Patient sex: M
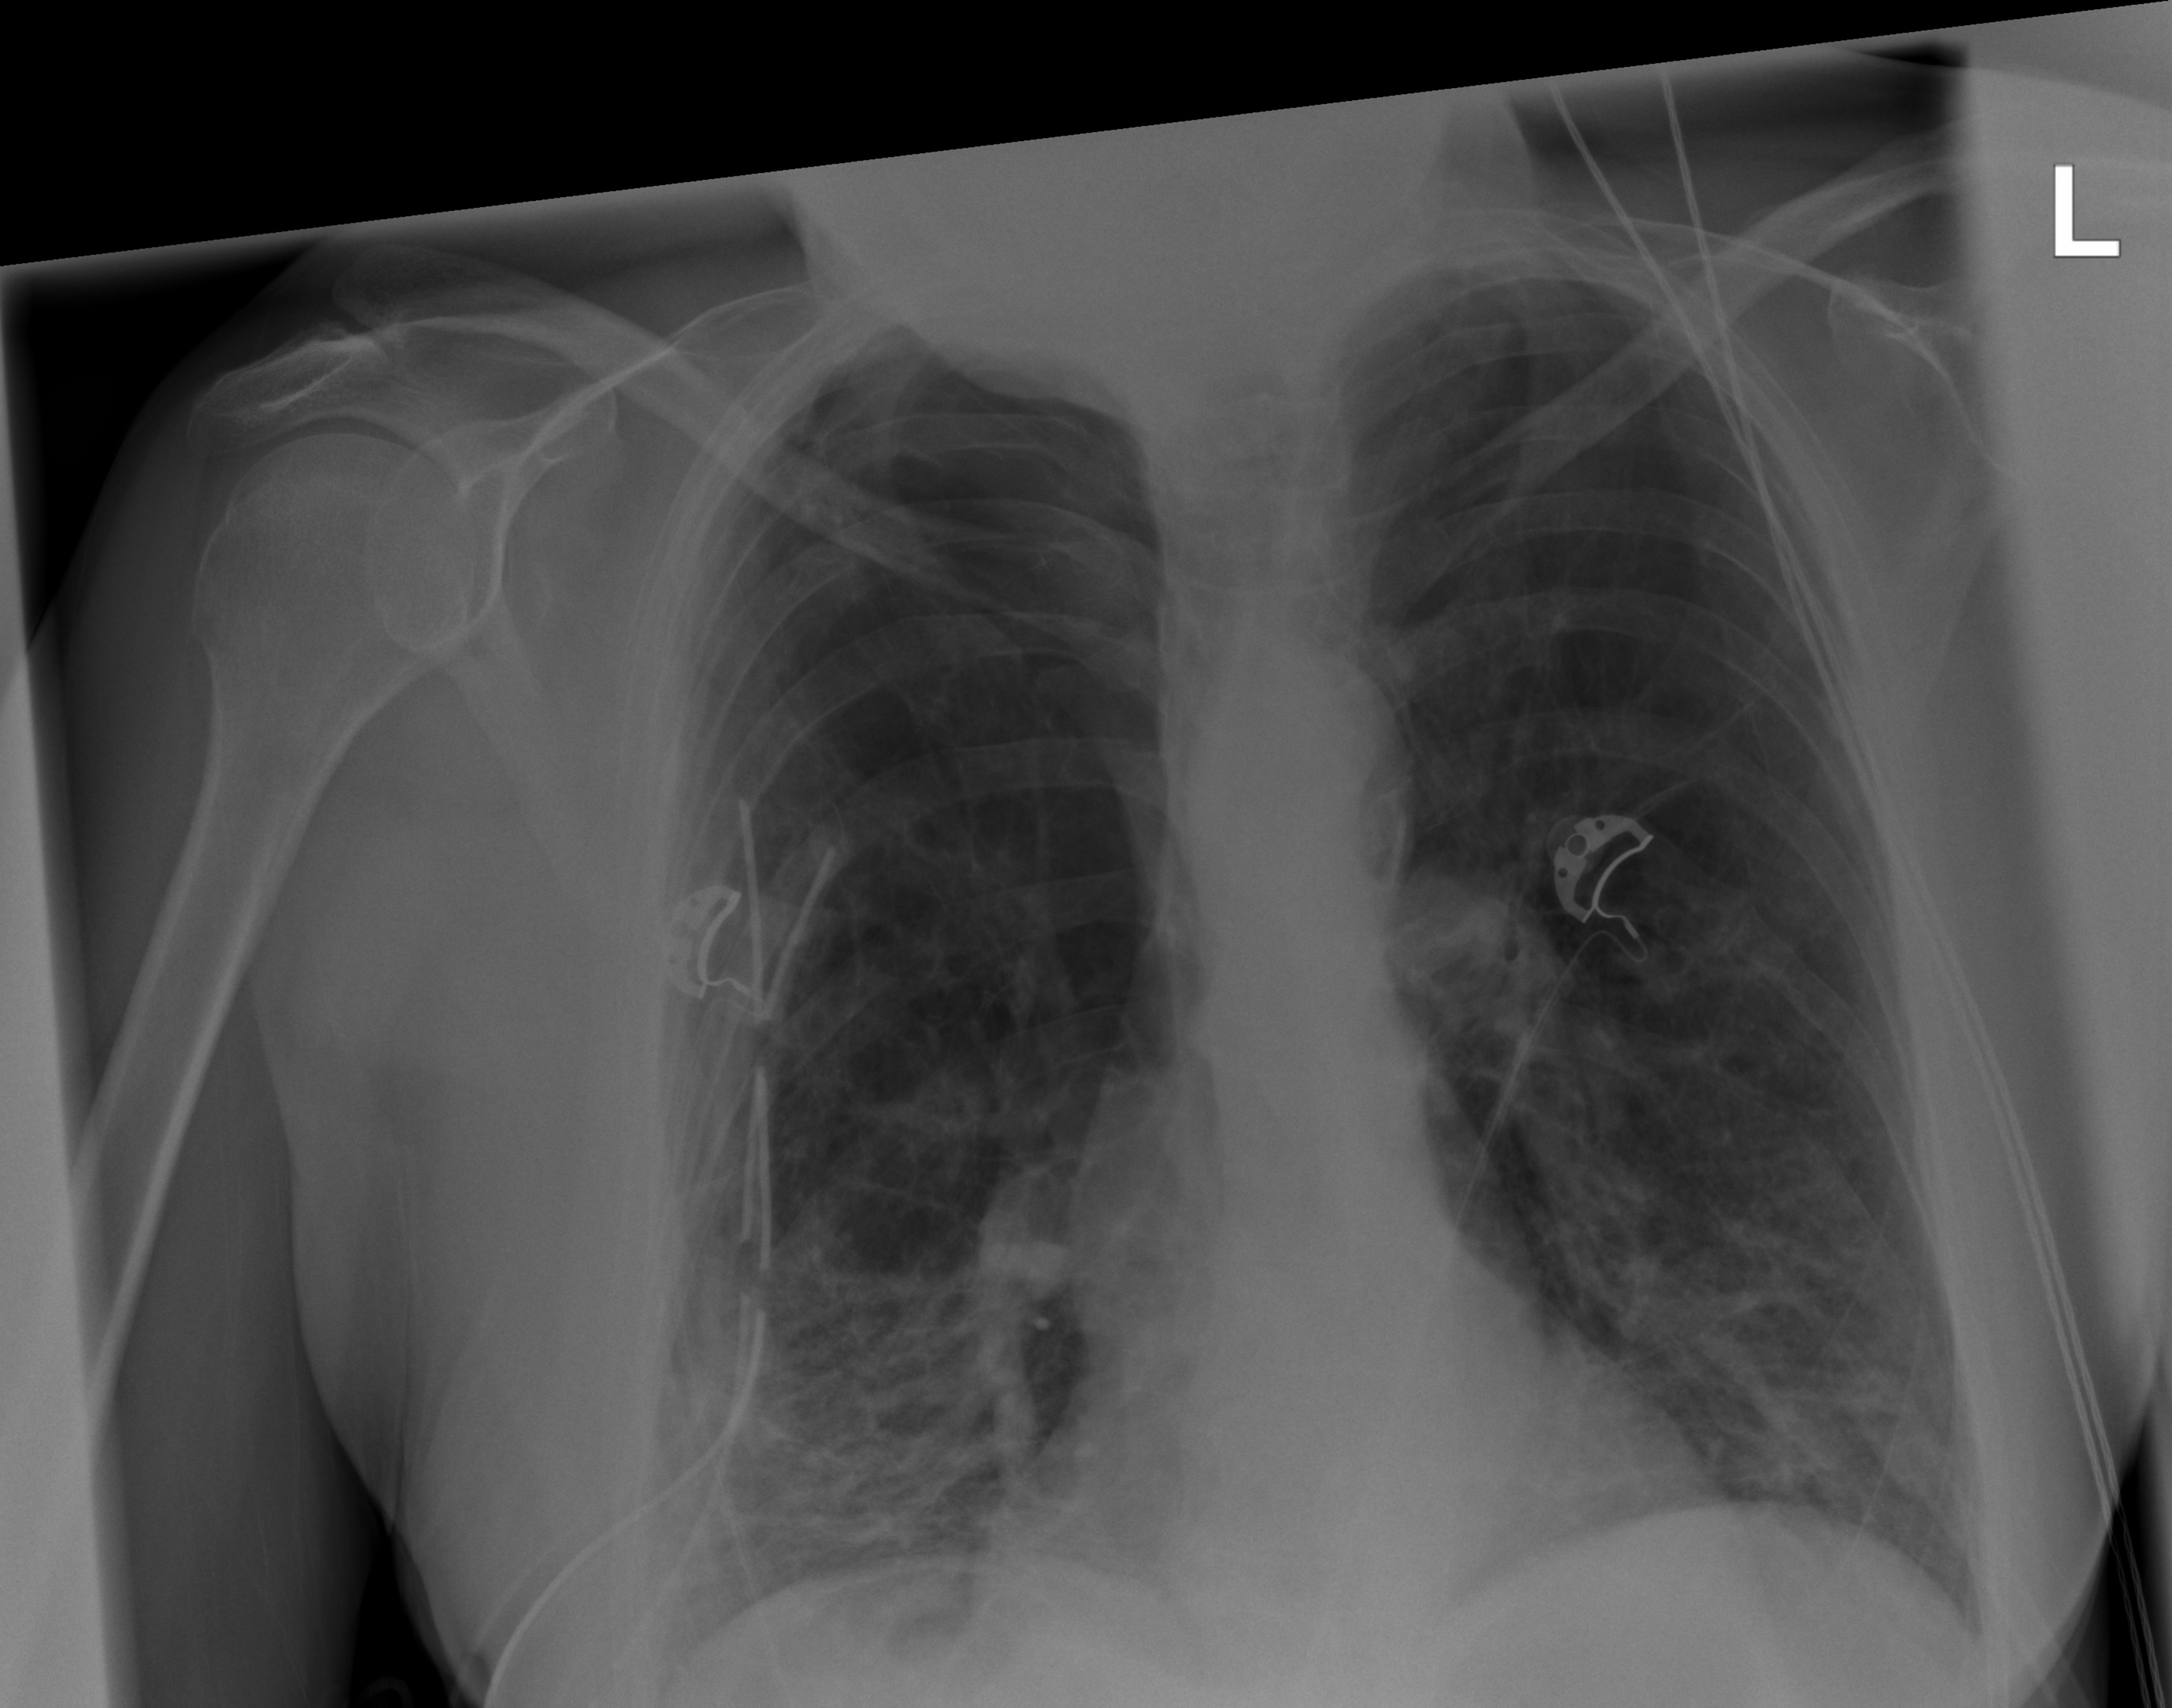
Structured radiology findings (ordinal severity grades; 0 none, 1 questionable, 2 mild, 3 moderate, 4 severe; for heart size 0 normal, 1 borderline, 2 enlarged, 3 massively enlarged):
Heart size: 0
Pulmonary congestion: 0
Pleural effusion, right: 0
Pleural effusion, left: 0
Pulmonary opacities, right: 3
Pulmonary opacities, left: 3
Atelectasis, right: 3
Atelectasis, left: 3